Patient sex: F
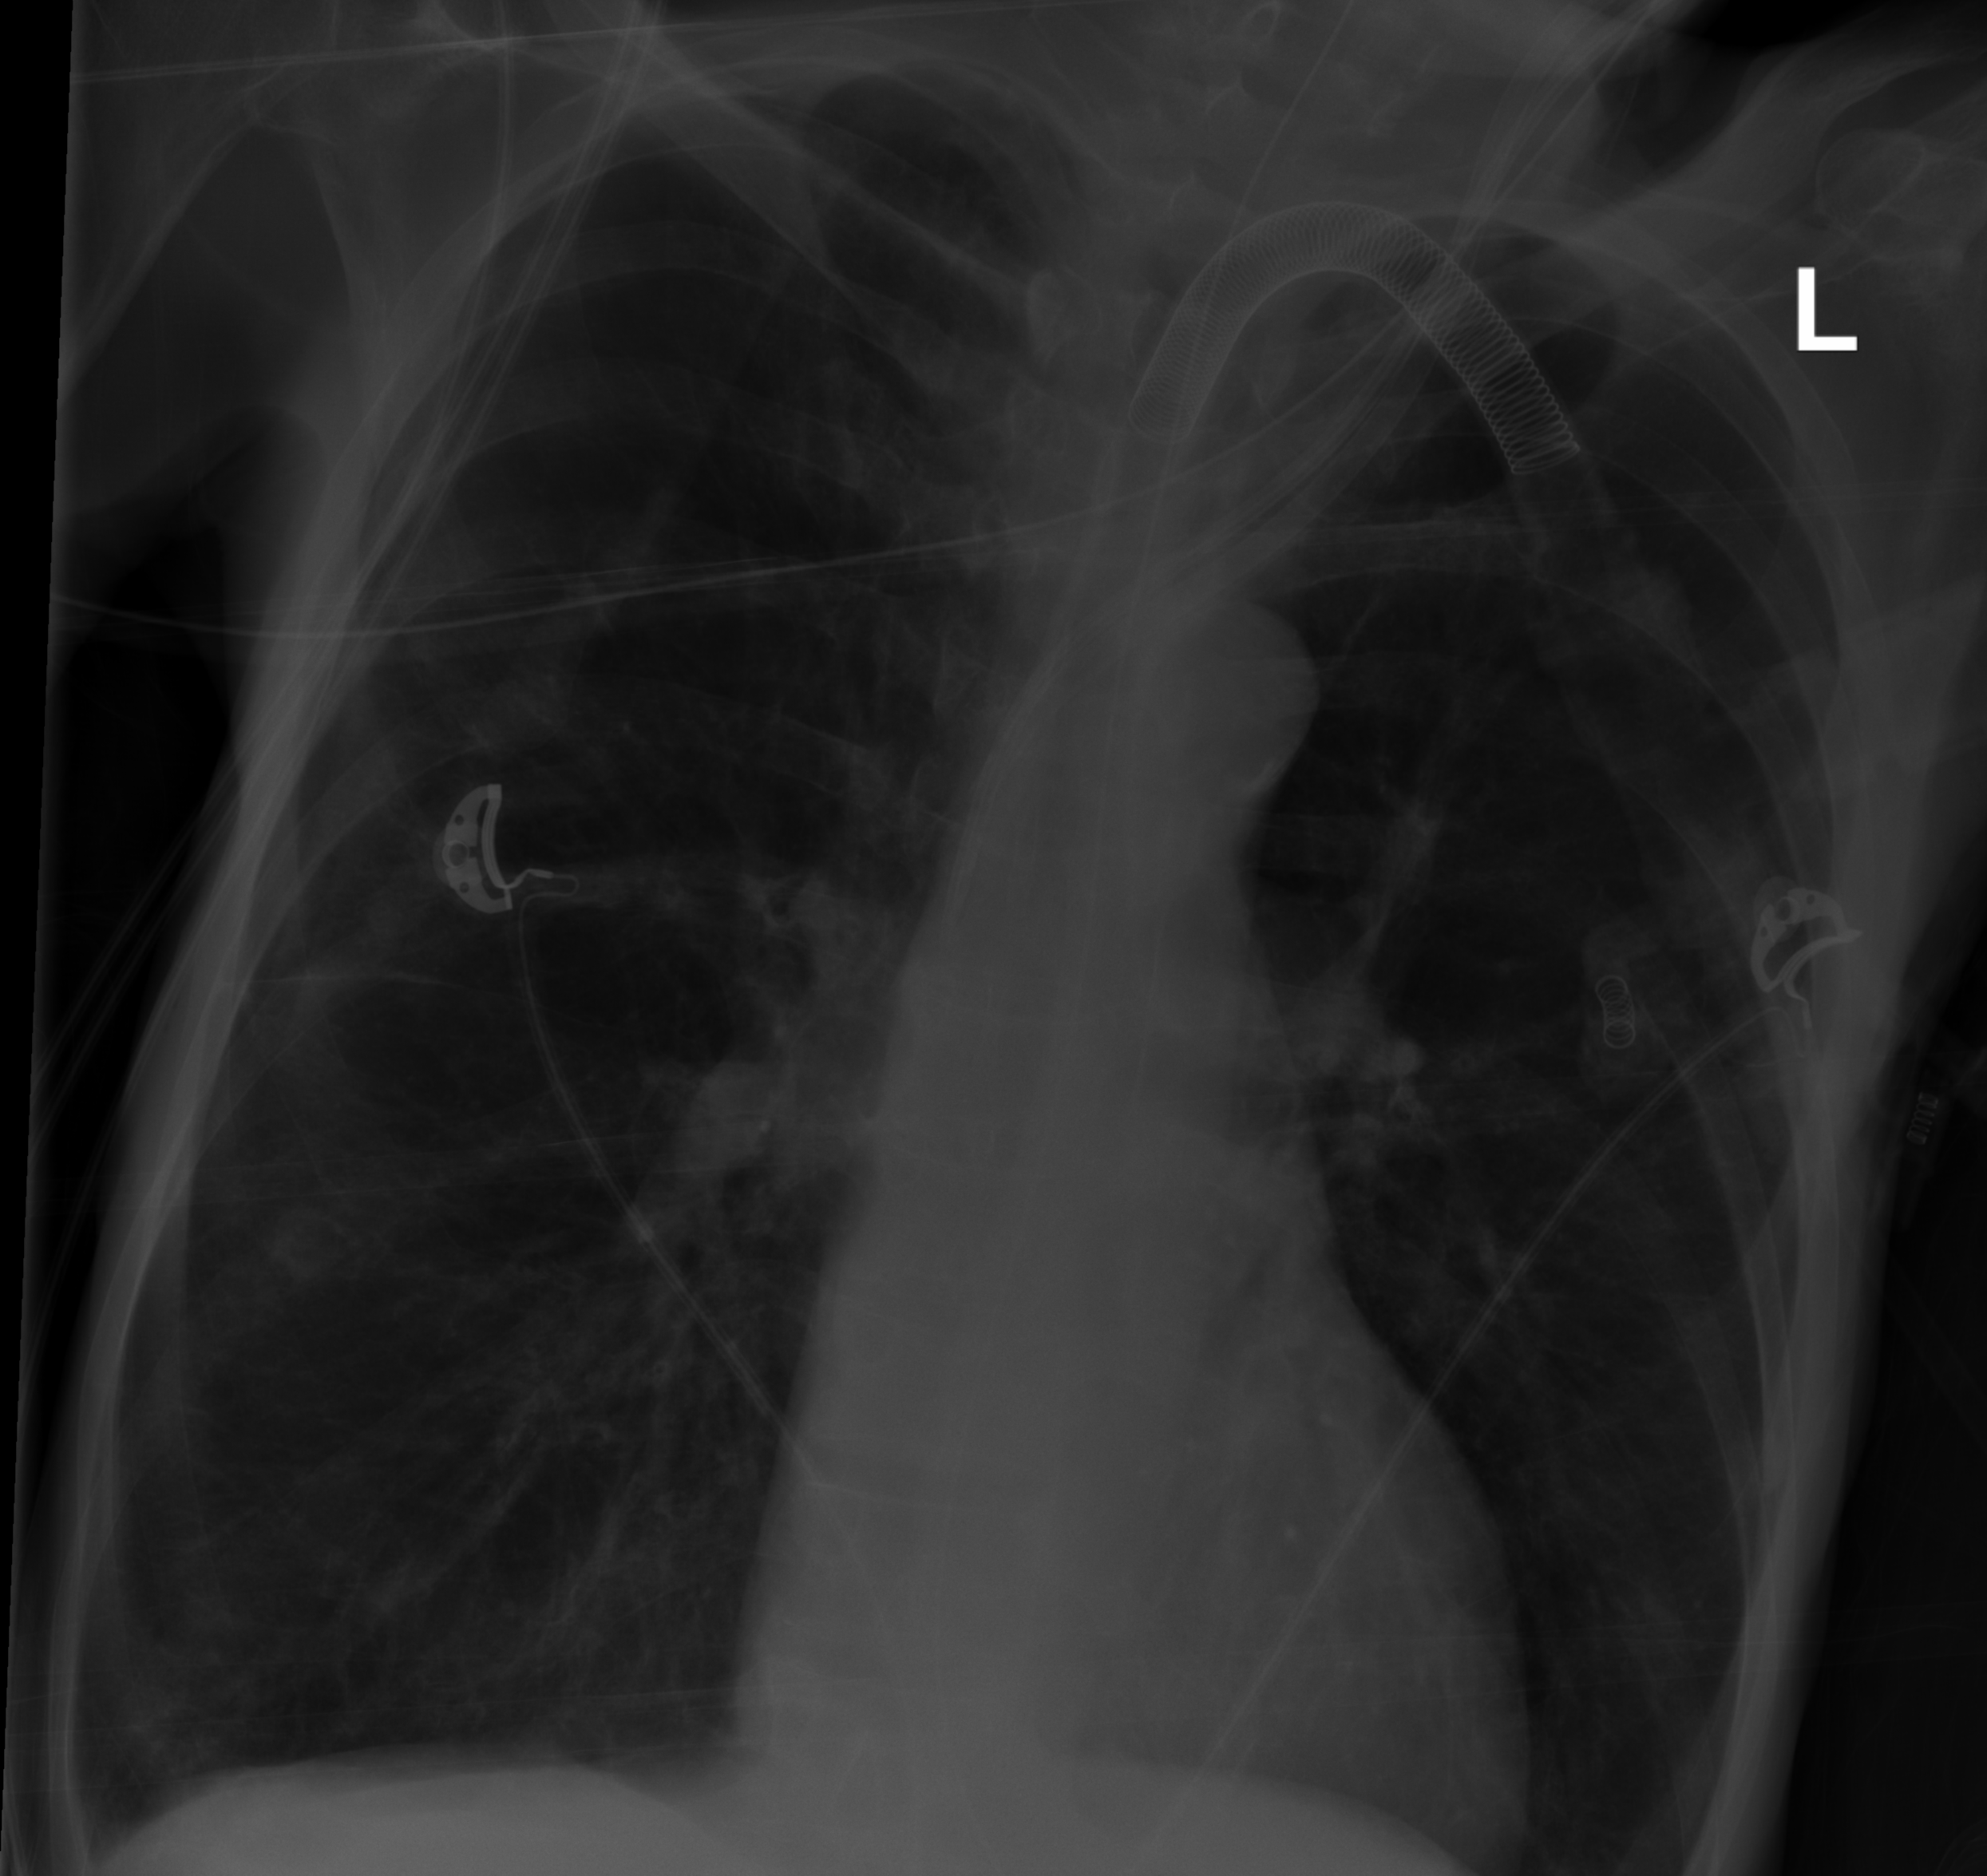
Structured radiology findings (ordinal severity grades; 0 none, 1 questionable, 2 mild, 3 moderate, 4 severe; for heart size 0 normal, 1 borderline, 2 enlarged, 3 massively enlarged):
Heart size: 0
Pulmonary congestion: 0
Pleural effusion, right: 0
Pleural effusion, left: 0
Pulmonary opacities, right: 0
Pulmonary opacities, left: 0
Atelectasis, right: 0
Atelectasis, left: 0